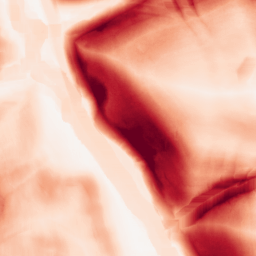
Category: morphological
Decomposition family: morphological_square
Decomposition parameters: operation: gradient
size: 15
Upsampling method: sinc_hamming
Upsampling parameters: scale: 4
kernel_size: 16
Upsampling scale: 4